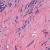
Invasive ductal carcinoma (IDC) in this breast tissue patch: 1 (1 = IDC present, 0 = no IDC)